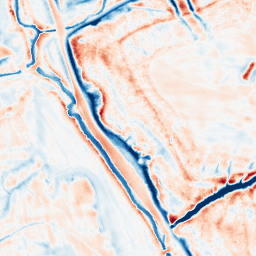
Category: edge_preserving
Decomposition family: bilateral
Decomposition parameters: d: 21
sigma_color: 100
sigma_space: 75
Upsampling method: sinc_blackman
Upsampling parameters: scale: 2
kernel_size: 8
Upsampling scale: 2